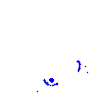
Particle: pion